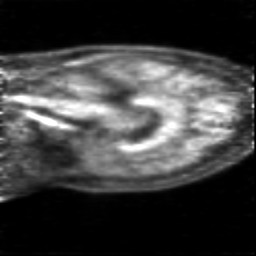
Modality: PET
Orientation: sagittal
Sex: male
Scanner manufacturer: siemens